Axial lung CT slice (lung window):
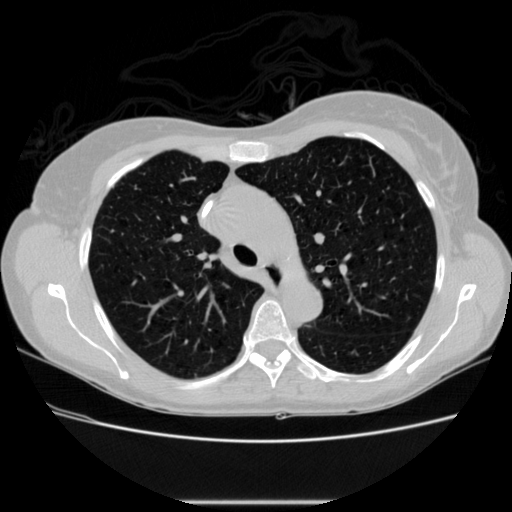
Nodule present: no